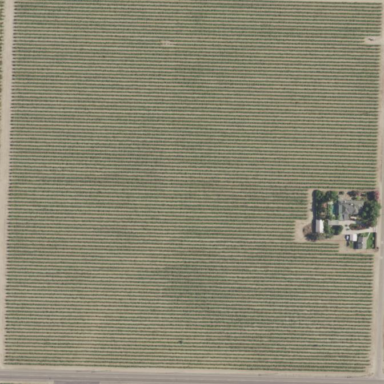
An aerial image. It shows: Vineyard.